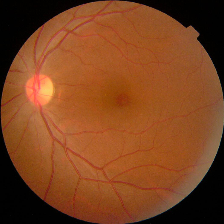
Diabetic retinopathy grade: No DR